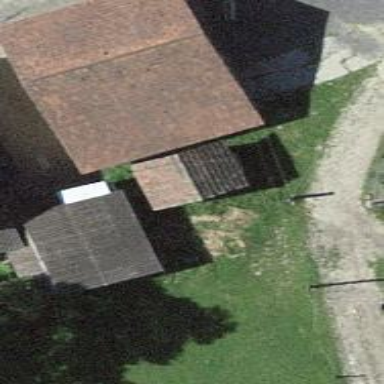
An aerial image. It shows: Barn.